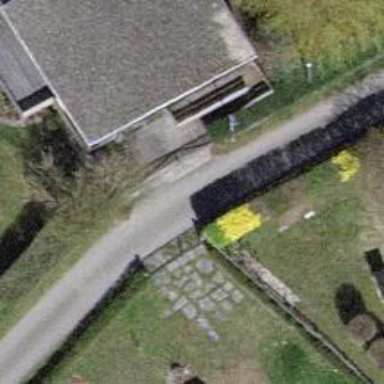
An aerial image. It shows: Gate.